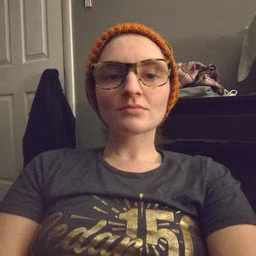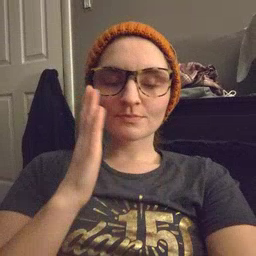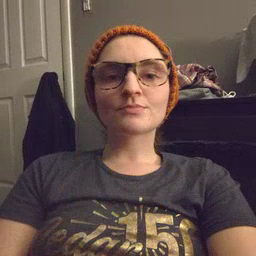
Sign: bed